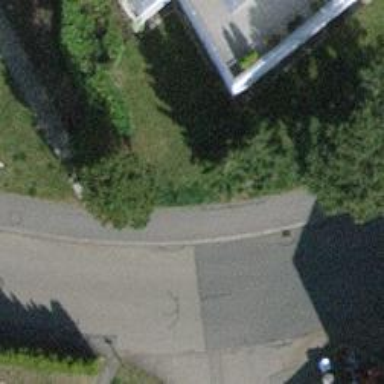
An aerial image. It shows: Kerb barrier.